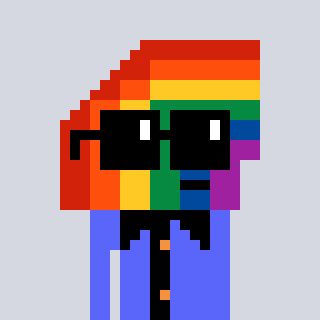
a pixel art character with square black sunglasses, a rainbow-shaped head and a purple-colored body on a cool background